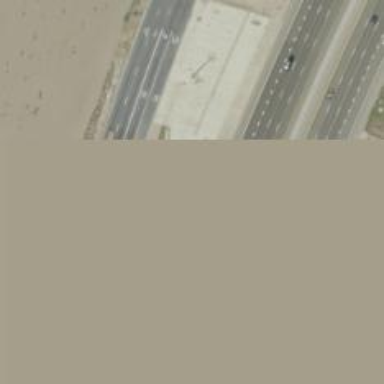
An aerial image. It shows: Secondary link road with asphalt surface leading to turnaround junction.